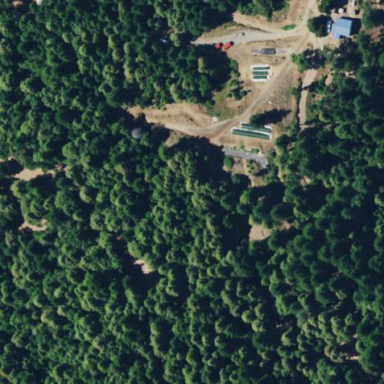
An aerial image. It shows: Forest area.